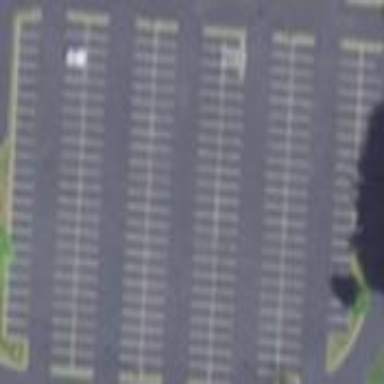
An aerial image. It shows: Parking area with asphalt surface.